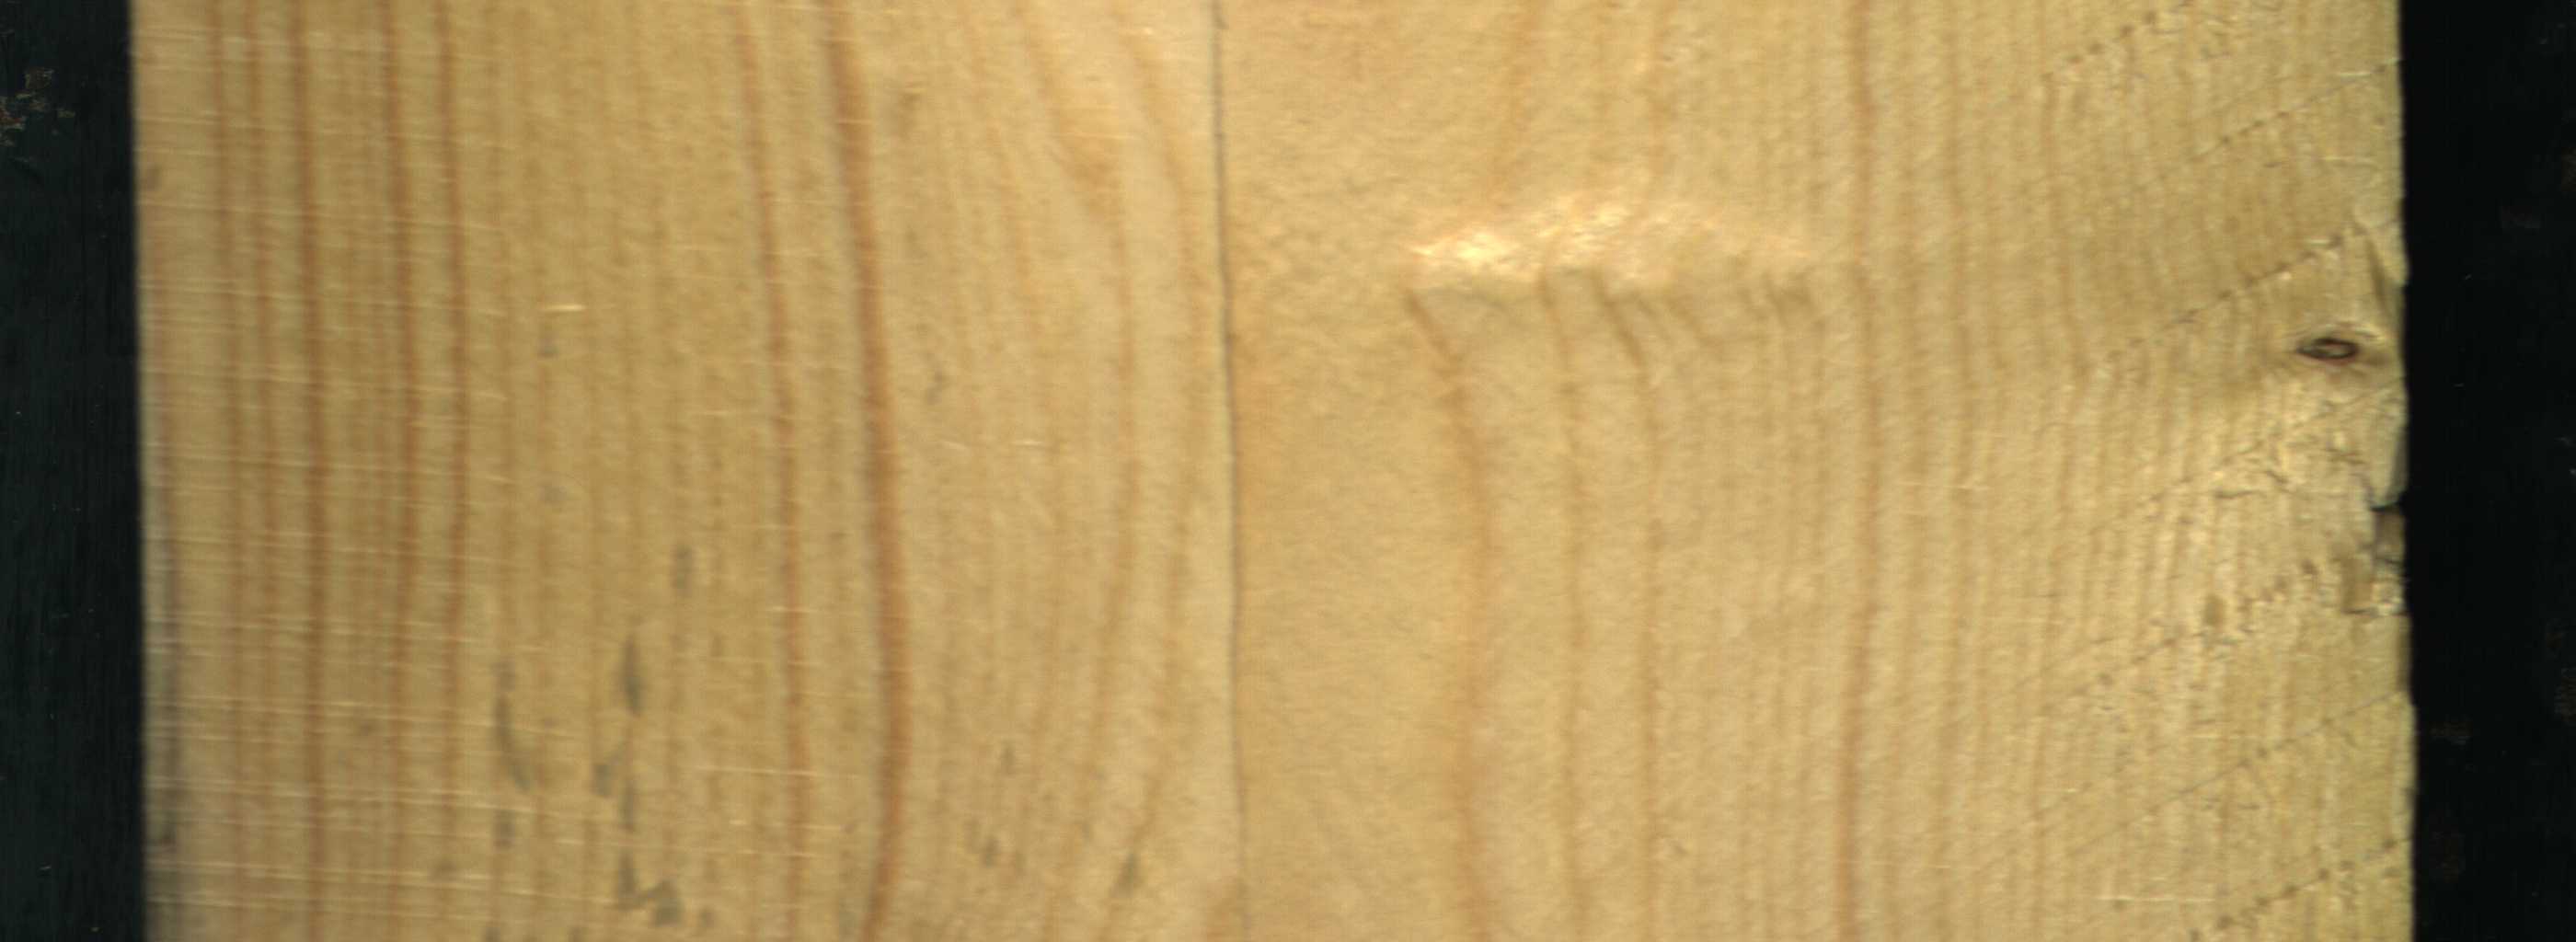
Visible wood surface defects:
Dead_Knot